Interaction volume radius: 5 \u00c5
Interaction volume height: 10 \u00c5
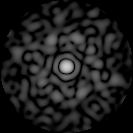
Disorder parameter: 0.8556